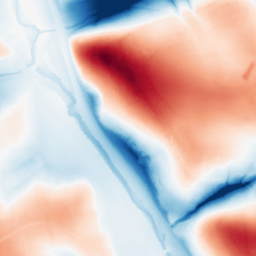
Category: classical
Decomposition family: gaussian_anisotropic
Decomposition parameters: sigma_x: 10
sigma_y: 50
Upsampling method: fft_zeropad
Upsampling parameters: scale: 4
Upsampling scale: 4